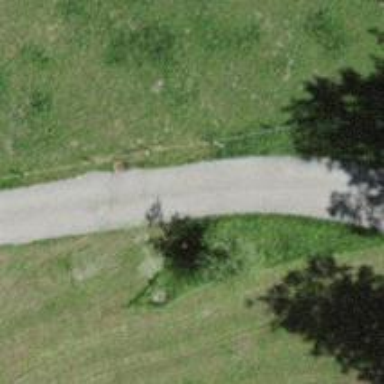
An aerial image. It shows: Paved service road.